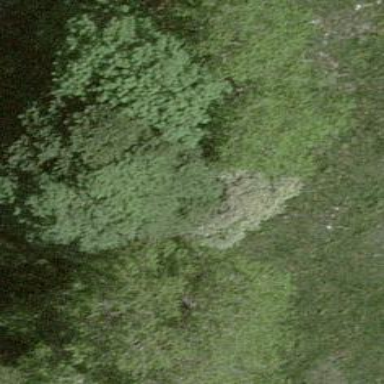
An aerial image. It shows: Forest area.